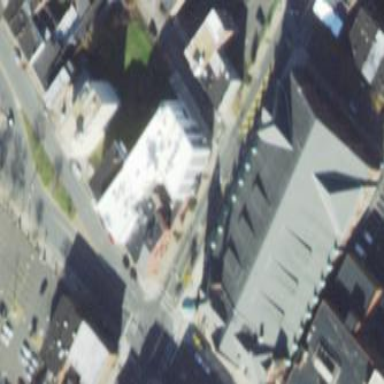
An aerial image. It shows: Historic building converted into sports center for basketball.